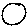
Label: circle